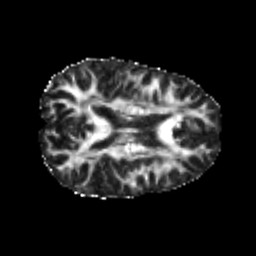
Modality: FA
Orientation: axial
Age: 25
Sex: female
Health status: healthy
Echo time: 0.074 s